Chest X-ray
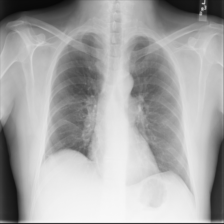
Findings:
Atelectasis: positive
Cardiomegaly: negative
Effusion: negative
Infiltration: negative
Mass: negative
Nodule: negative
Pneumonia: negative
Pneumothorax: negative
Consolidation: negative
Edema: negative
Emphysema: negative
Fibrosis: negative
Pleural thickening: negative
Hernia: negative